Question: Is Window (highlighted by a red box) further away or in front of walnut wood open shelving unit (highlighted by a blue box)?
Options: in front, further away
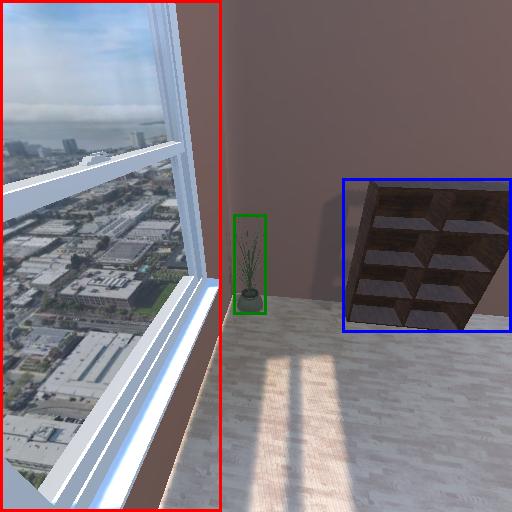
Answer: in front